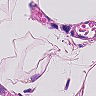
Metastatic tissue present: no